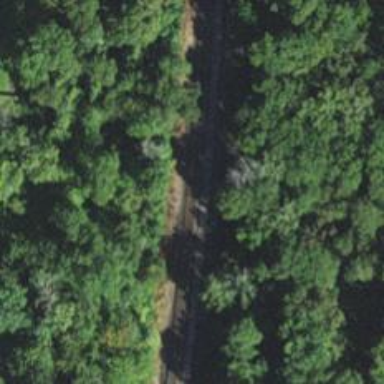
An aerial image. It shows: Railway track.